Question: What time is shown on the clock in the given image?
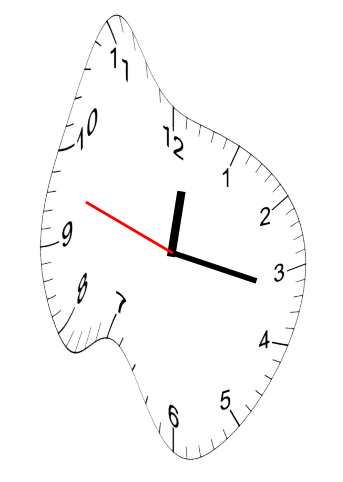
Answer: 12:16:48